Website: lowes
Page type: review-order
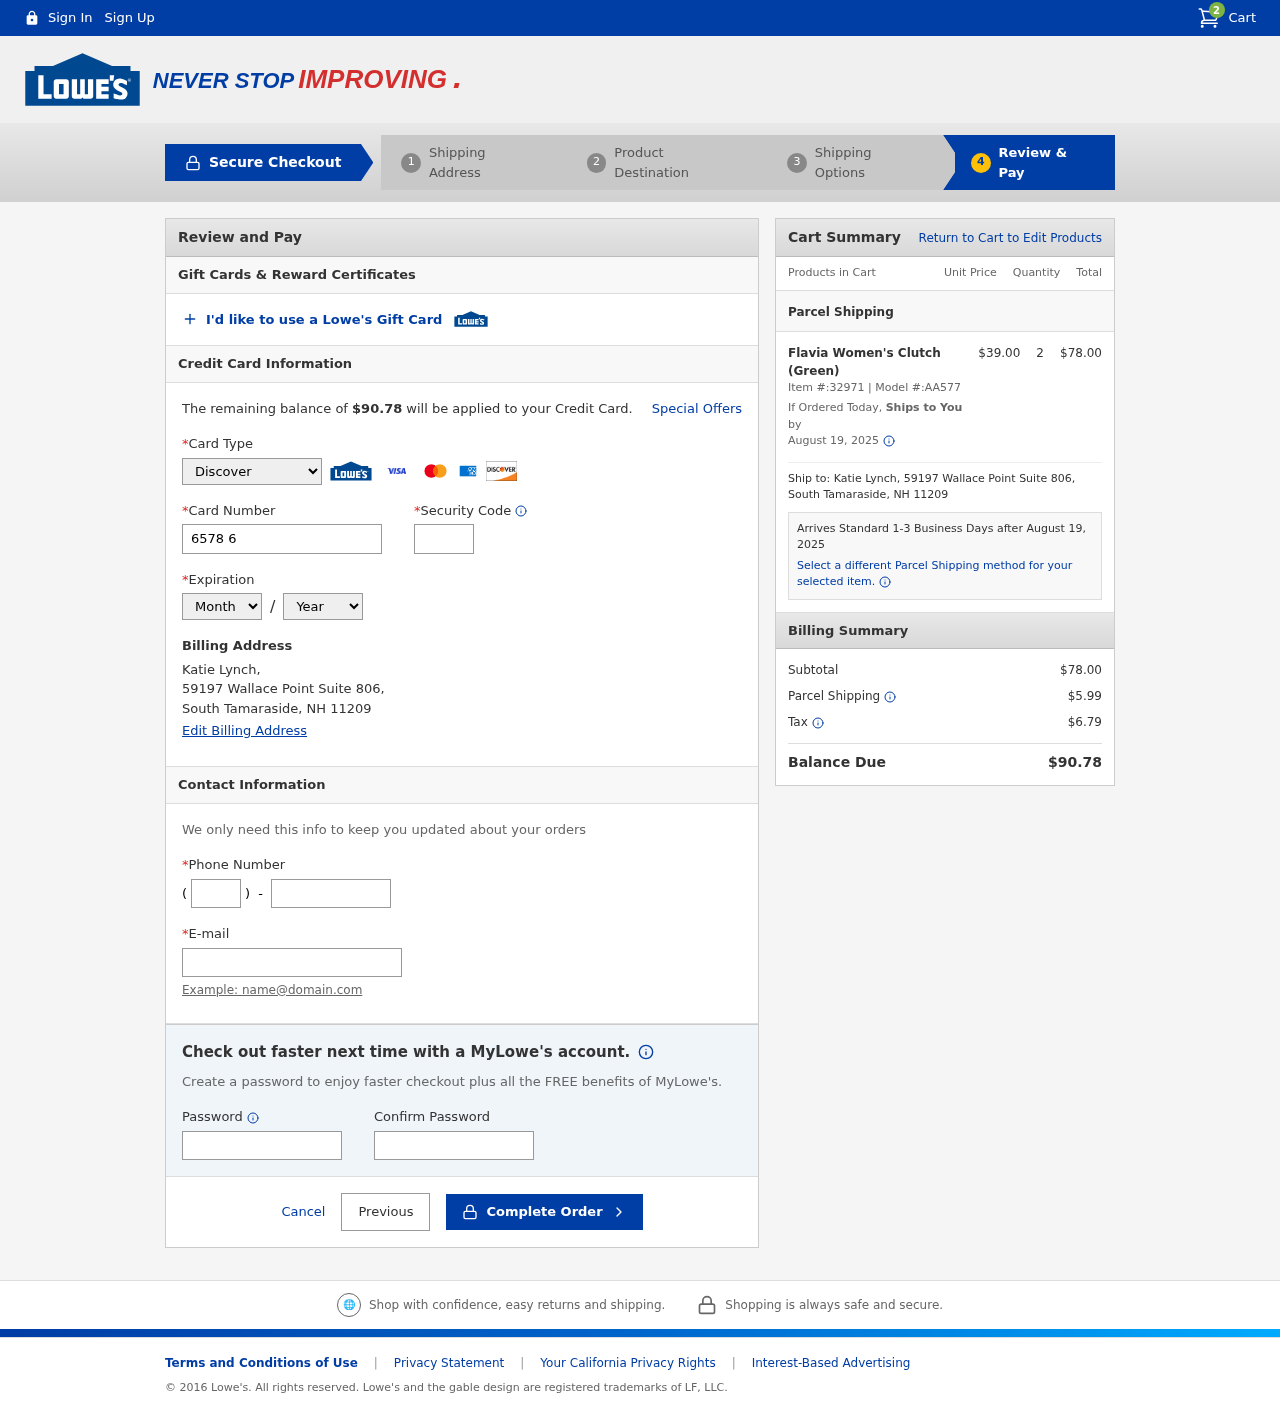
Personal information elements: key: PII_CARD_CVV
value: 210
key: PII_CARD_EXPIRY_MONTH
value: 03
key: PII_CARD_EXPIRY_YEAR
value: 30
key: PII_CARD_NUMBER
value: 6578 6814 7249 1055
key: PII_CARD_TYPE
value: Discover
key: PII_CITY
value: South Tamaraside
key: PII_EMAIL
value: katie.lynch@yahoo.com
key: PII_FULLNAME
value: Katie Lynch,
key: PII_PHONE
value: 9659218810
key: PII_PHONE_AREA
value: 965
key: PII_POSTCODE
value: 11209
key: PII_STATE_ABBR
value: NH
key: PII_STREET
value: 59197 Wallace Point Suite 806
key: PII_STREET
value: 59197 Wallace Point Suite 806,
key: PII_FULLNAME2
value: Katie Lynch
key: PII_POSTCODE_FULL
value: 11209
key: PII_CITY_STATE
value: South Tamaraside, NH
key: PII_CITY_STATE_ZIP
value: South Tamaraside, NH 11209
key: PII_POSTCODE_NUMERIC
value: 11209
Product elements: key: PRODUCT1_NAME
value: Flavia Women's Clutch (Green)
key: PRODUCT1_PRICE
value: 39
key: PRODUCT1_QUANTITY
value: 2
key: PRODUCT1_ITEM_NUMBER
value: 32971
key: PRODUCT1_MODEL_NUMBER
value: AA577
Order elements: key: ORDER_NUM_ITEMS
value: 2
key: ORDER_TOTAL
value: $90.78
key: ORDER_SHIPPING_DATE
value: August 19, 2025
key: ORDER_SUBTOTAL
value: $78.00
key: ORDER_SHIPPING_DATE2
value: August 19, 2025
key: ORDER_SUBTOTAL2
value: $78.00
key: ORDER_SHIPPING_COST
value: $5.99
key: ORDER_TAX
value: $6.79